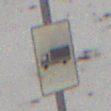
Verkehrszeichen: KFZZulaessigeGesamtmasse3Komma5TOhnePfeilsymbol
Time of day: MorningAfternoon
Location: Outdoor (Nature)
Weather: Overcast
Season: Winter
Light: Natural